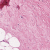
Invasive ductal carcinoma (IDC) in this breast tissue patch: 0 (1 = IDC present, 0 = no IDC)